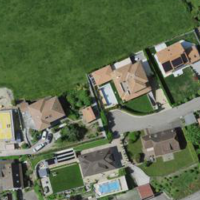
EUNIS habitat code: 54
Species observed at this site:
Medicago sativa